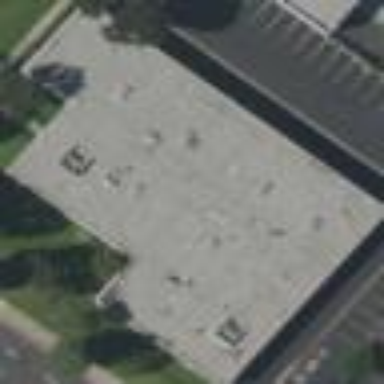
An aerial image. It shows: Commercial building.